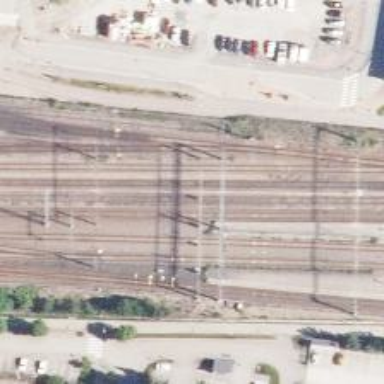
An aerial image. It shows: Railway yard with electrified contact lines.